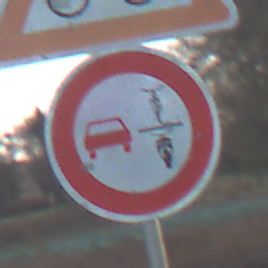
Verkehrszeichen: VerbotUeberholenEinspurigeFahrzeuge
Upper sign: RadverkehrLinks
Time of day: SunriseSunset
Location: Outdoor (Nature)
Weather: Clear
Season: Winter
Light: Natural